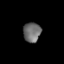
Tissue: lung
Cell type: Myeloid cells
Senescence score: 0.2101
Nuclear area (px): 338
Mean DAPI intensity: 107.663